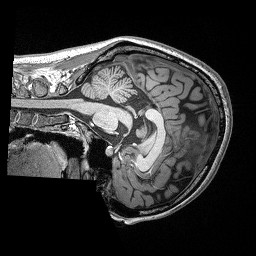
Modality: T1w
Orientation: sagittal
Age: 19
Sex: female